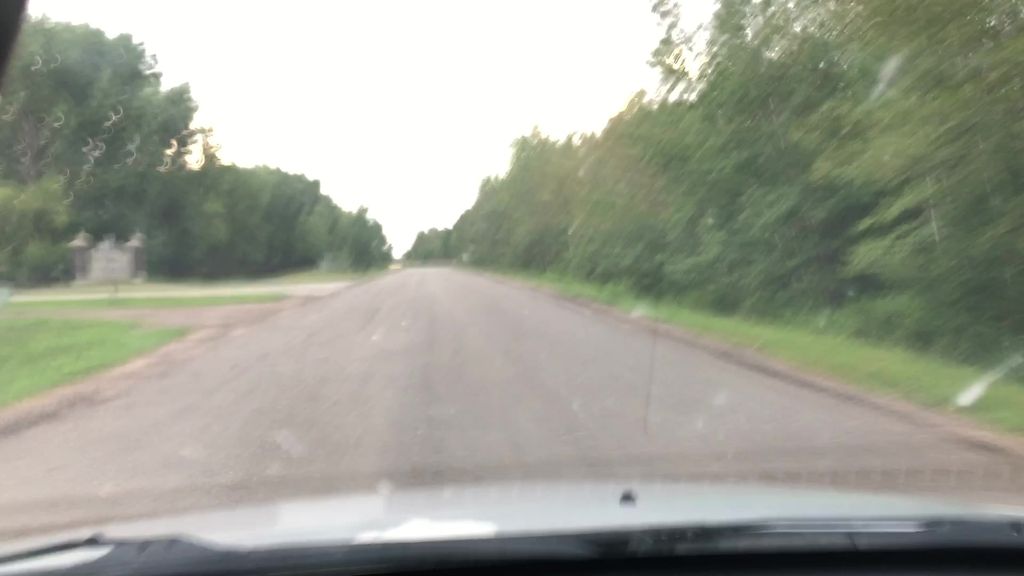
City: edmonton